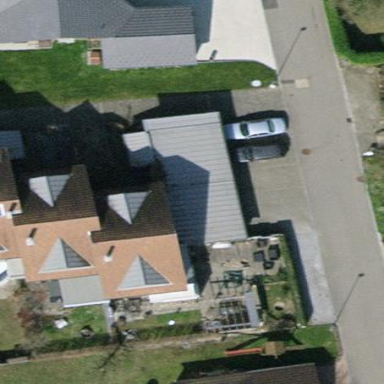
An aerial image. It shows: Garage building.